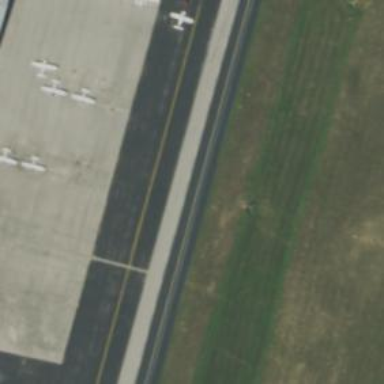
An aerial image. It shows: Image of taxiway at airport.